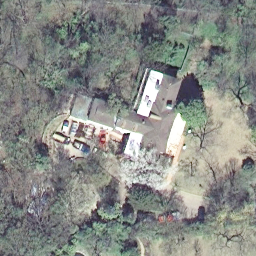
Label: sparseresidential